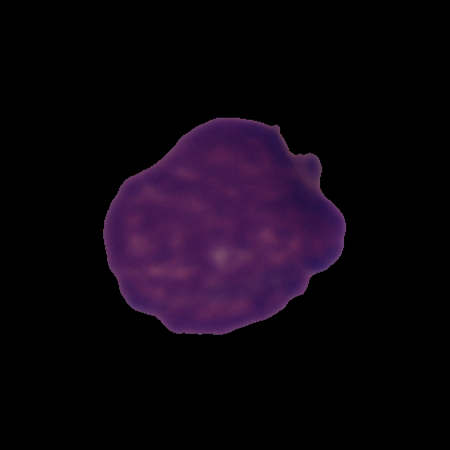
Label: cancer